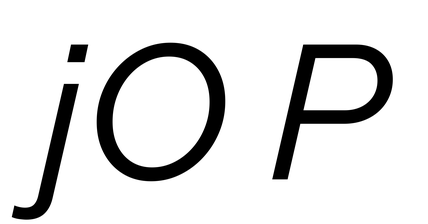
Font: InstrumentSans-Italic_Italic